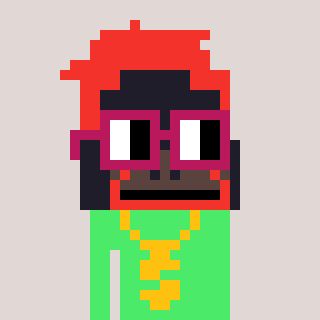
a pixel art character with square dark red glasses, a orangutan-shaped head and a teal-colored body on a warm background